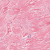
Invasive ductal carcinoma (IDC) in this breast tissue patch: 0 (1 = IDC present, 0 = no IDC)